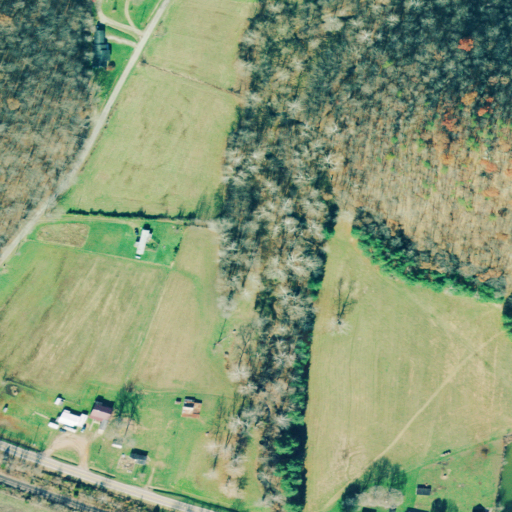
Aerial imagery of valley in Ohio named Buttermilk Hollow containing pasture, deciduous forest, open development, woody wetlands, low intensity development, and mixed forest